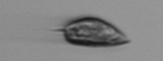
Label: Prorocentrum_triestinum